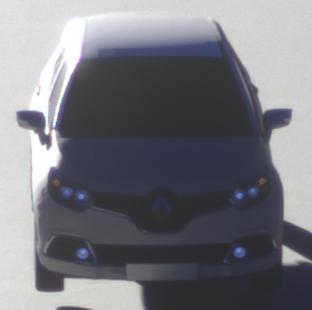
Make: Renault
Model: Captur ENERGY TCe 90
Detailed model: Captur (I)
Model produced from: 2013/06
Model produced until: 2015/05
Doors: 5
Color: white
Road condition: dry road
Daytime: sunrise or sunset
Contrast: high contrast